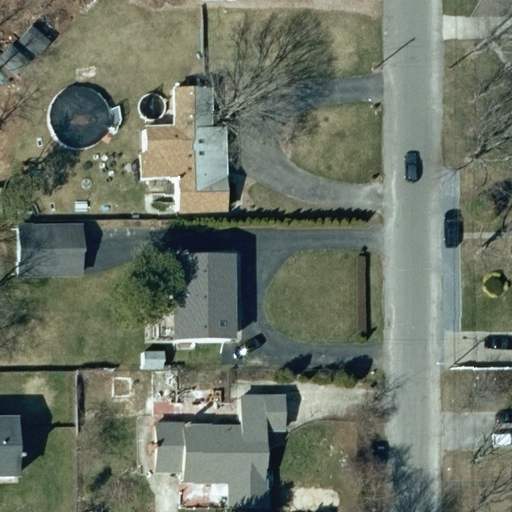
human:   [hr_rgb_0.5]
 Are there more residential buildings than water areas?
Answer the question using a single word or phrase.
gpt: yes

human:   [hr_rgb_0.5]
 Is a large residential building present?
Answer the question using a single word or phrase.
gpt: yes

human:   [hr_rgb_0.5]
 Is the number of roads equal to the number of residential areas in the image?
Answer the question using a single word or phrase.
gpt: yes

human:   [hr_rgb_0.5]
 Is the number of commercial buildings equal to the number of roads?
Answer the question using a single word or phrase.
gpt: no

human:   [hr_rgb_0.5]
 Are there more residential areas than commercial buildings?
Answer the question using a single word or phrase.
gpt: yes

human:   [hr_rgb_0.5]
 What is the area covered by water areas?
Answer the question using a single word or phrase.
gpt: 0m2

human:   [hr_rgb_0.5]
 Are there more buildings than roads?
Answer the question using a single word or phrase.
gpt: yes

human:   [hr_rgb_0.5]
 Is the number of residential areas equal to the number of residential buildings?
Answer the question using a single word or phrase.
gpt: no

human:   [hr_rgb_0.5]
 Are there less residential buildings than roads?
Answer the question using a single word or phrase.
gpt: no

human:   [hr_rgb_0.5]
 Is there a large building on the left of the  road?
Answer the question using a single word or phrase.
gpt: yes

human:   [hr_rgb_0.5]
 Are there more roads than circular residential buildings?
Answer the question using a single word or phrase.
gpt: yes

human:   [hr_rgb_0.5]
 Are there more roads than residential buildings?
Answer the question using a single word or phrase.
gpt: no

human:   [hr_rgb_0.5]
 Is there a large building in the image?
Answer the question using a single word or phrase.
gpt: yes

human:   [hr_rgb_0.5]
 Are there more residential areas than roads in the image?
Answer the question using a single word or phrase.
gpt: no

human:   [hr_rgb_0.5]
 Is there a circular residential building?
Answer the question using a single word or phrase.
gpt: no

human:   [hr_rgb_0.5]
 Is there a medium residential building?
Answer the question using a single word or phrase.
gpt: yes

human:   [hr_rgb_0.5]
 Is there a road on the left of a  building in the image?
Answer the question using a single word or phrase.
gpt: no

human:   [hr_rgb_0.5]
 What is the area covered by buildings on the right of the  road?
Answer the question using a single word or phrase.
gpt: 0m2

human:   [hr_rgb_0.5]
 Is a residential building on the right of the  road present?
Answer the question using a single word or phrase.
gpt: no

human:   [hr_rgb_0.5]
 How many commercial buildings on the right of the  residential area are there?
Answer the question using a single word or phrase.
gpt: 0

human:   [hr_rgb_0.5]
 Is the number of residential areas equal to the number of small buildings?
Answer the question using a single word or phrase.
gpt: no

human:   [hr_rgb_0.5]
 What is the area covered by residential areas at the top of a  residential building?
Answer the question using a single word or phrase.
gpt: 4096m2

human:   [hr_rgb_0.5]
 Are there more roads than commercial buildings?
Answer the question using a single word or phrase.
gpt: yes

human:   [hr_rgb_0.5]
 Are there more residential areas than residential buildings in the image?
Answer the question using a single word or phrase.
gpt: no

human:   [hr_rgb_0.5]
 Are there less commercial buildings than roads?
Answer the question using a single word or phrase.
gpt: yes

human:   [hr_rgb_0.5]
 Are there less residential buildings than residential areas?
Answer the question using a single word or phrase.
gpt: no

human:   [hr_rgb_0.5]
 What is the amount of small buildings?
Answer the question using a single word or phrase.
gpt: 0

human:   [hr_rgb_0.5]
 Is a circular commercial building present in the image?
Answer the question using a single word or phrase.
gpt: no

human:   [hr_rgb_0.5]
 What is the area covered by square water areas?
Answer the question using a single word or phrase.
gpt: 0m2

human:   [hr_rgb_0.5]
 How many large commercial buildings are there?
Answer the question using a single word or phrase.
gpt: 0

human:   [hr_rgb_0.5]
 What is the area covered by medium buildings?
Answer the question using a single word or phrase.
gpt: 1002m2

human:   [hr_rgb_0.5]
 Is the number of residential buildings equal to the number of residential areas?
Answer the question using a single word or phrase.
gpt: no

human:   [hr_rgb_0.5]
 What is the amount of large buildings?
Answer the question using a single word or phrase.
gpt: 1

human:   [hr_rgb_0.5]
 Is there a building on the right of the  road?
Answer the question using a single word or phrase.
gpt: no

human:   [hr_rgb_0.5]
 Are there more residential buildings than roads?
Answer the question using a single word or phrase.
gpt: yes

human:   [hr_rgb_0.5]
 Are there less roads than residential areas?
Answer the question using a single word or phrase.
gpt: no